Question: I am trying to add event in Android 4.0 emulator for that i have to add an Exchange account.
this is what i am getting in response.

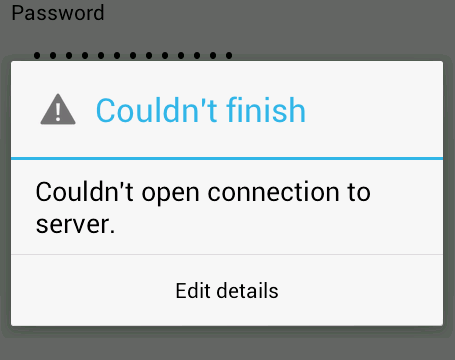
Answer: I found the answer by myself just had to
Enter 'm.google.com' as the server address.
and select the 'SSL' option during setup.